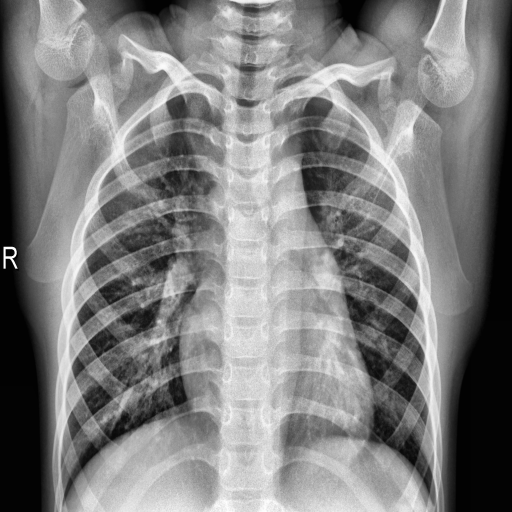
Finding: NORMAL